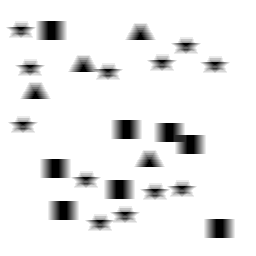
Squares: 8
Triangles: 4
Stars: 12
Total shapes: 24